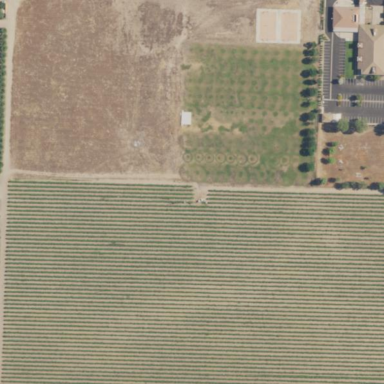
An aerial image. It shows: Vineyard.